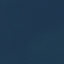
Land use / land cover class: SeaLake